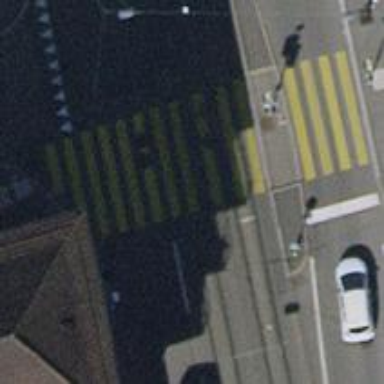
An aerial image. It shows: Primary highway with separate asphalt sidewalks. Embedded rails indicate tram line running through the area.